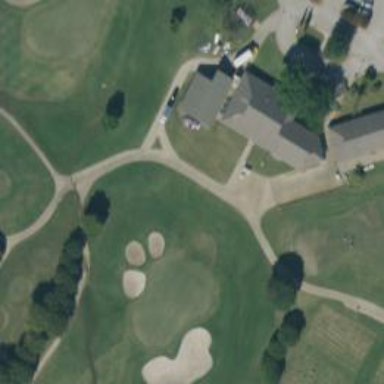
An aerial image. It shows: Pathway for golfing.